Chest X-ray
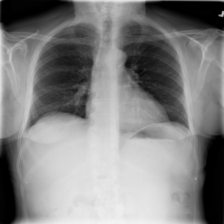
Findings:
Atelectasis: negative
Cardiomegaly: negative
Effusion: negative
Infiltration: negative
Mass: negative
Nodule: negative
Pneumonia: negative
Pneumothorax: negative
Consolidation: negative
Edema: negative
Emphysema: negative
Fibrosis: negative
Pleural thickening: negative
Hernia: negative